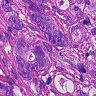
Metastatic tissue present: yes